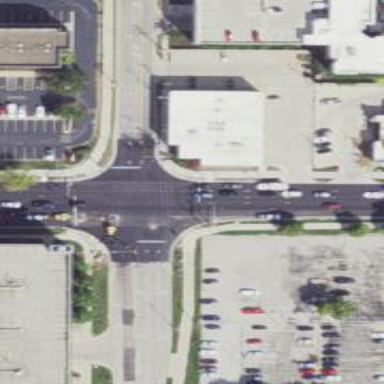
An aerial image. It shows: Marked crossing on the road.